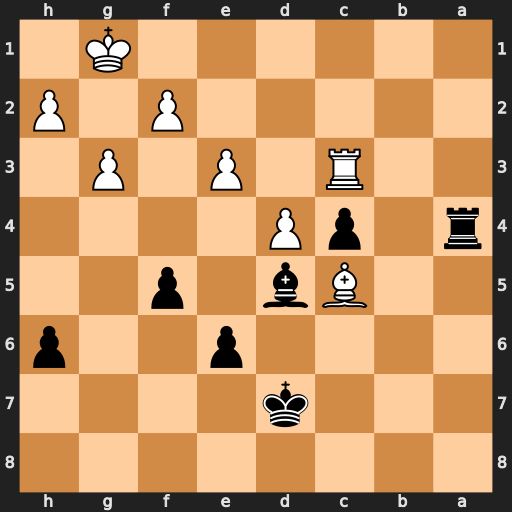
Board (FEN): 8/3k4/4p2p/2Bb1p2/r1pP4/2R1P1P1/5P1P/6K1
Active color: b
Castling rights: -
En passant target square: -
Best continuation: Ra1+ Rc1 Rxc1#